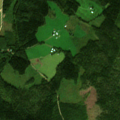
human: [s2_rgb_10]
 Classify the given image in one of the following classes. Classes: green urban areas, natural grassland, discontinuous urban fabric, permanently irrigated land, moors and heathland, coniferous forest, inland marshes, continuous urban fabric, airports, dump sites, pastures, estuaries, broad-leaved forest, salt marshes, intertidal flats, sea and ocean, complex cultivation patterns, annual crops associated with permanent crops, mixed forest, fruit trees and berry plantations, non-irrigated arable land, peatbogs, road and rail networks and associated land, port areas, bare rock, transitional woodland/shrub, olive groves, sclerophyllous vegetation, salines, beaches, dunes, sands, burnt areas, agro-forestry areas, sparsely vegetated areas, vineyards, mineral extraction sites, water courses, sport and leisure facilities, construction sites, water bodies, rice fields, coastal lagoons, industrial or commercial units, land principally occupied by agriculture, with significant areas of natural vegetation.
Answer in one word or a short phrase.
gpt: non-irrigated arable land, coniferous forest, mixed forest, transitional woodland/shrub